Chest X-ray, PA view. Patient: 31 years old, sex M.
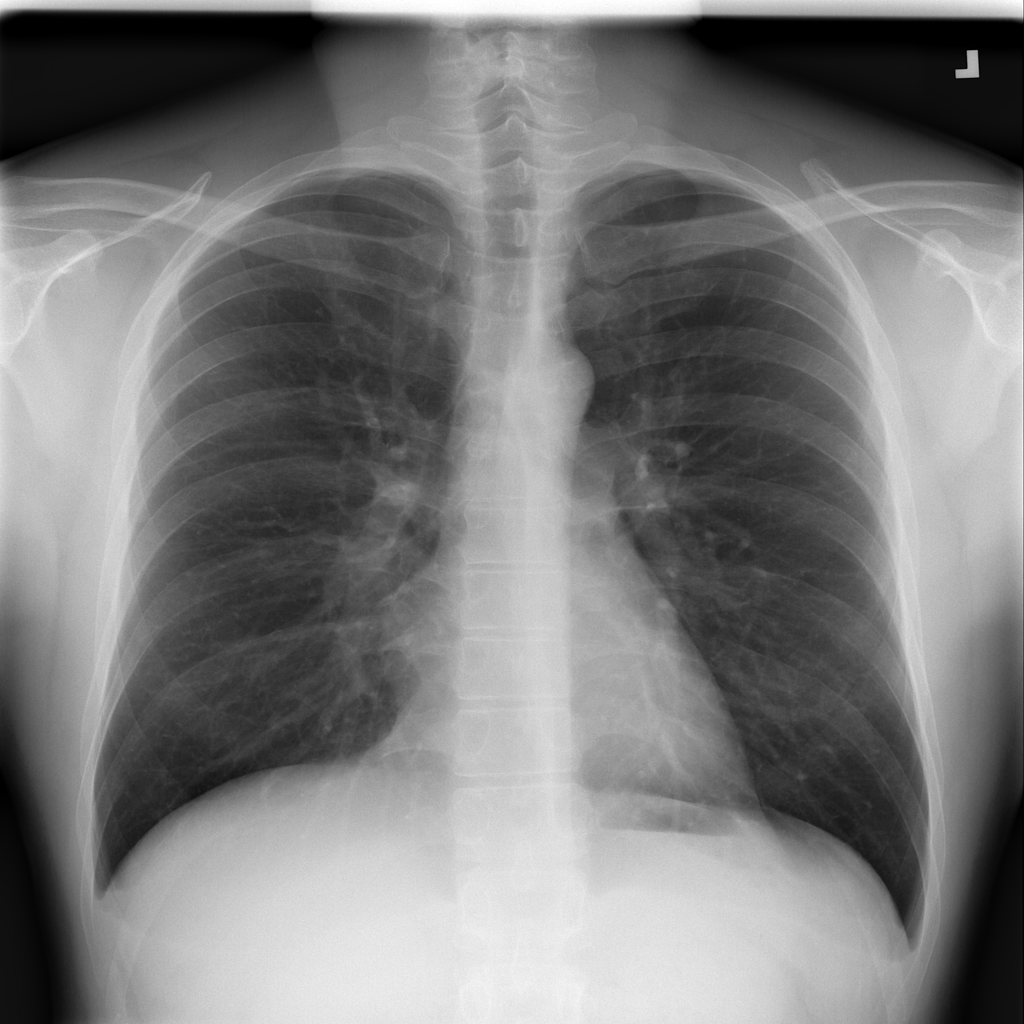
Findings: No Finding